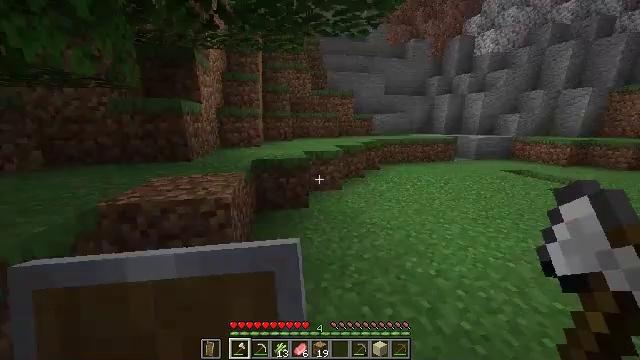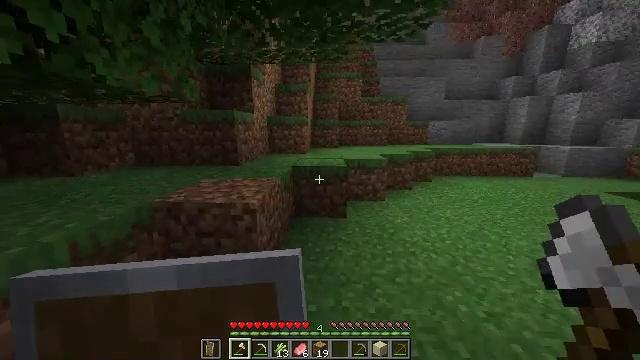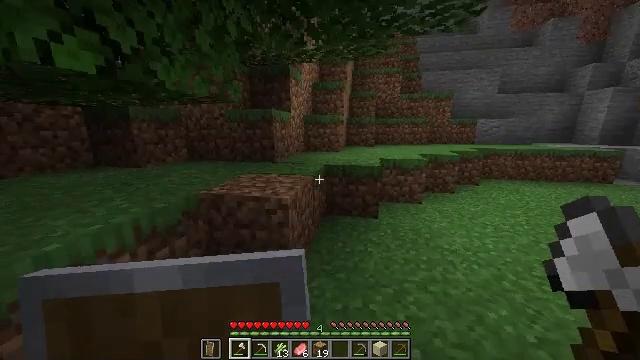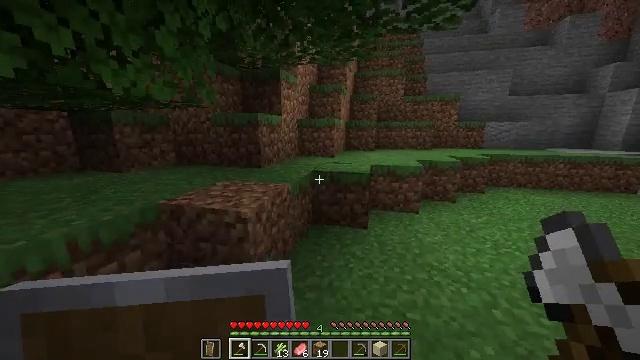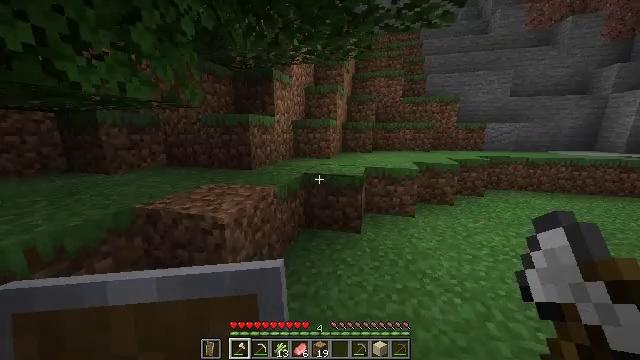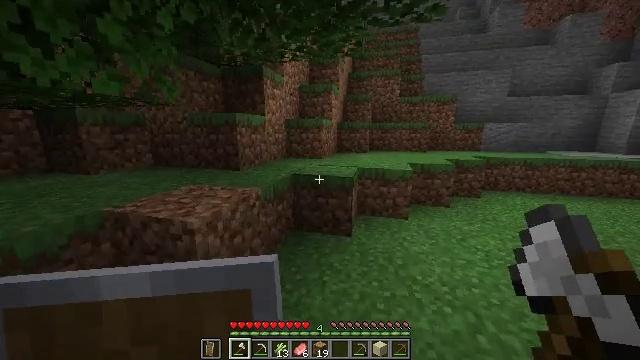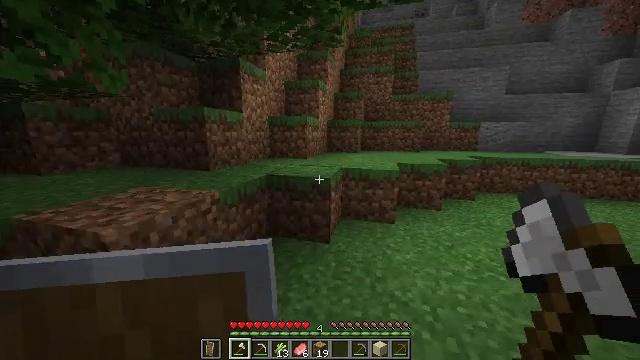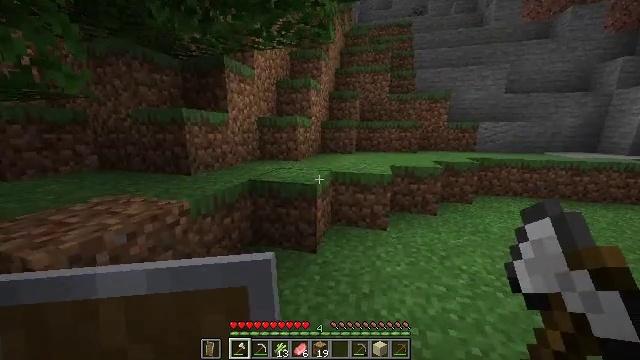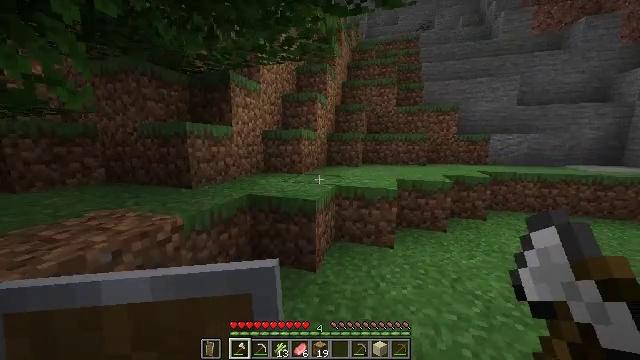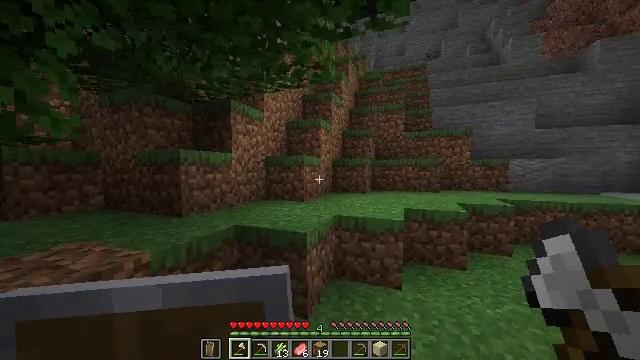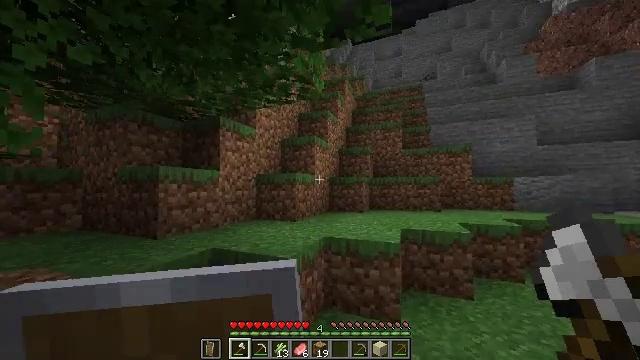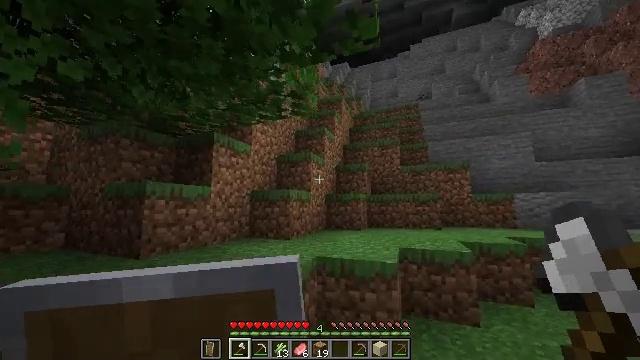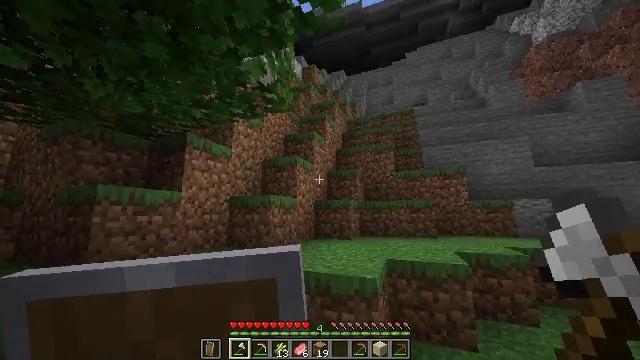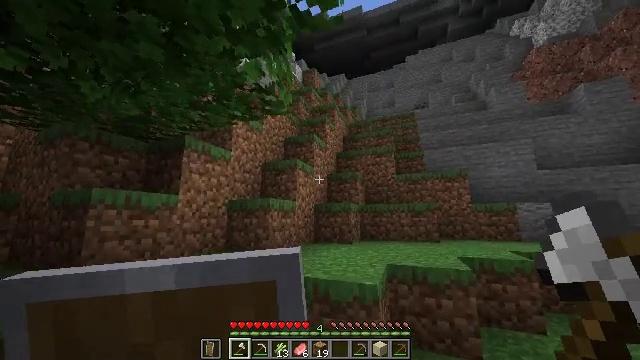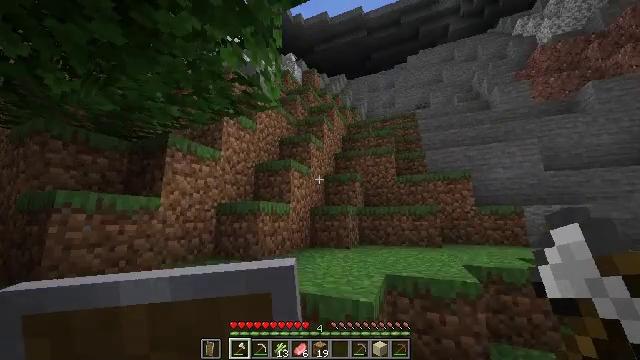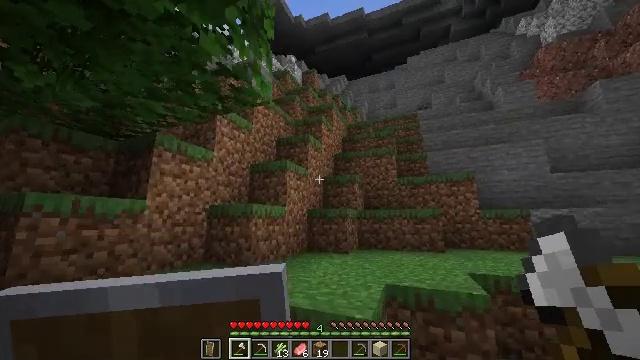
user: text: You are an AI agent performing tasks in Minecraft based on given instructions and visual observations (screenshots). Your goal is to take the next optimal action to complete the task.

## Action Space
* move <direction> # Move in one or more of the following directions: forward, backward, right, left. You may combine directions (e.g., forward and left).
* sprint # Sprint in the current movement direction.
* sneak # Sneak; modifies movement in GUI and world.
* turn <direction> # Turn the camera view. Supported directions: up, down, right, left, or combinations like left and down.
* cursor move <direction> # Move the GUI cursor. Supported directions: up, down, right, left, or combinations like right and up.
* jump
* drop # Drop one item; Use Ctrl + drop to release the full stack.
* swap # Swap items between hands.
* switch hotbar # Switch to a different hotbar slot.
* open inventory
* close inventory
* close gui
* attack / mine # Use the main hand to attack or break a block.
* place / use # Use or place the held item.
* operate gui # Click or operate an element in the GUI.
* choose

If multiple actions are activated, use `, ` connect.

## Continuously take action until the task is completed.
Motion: motion action
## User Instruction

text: Hunt a chicken.
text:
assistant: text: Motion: move forward and move right, sprint, turn left and up
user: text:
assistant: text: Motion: move forward and move right, sprint, turn left
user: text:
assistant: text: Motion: move forward and move right, sprint, turn left
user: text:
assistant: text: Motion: move forward and move right, sprint
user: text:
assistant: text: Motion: move forward and move right, sprint
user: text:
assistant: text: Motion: move forward and move right, sprint
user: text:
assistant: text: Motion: move forward and move right, sprint
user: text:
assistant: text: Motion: move forward and move right, sprint, turn left and up
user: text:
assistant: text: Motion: move forward and move right, sprint, turn left and up
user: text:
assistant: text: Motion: move forward and move right, sprint, turn up
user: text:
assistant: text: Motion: move forward and move right, sprint, turn up
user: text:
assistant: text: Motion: move forward and move right, sprint, turn up
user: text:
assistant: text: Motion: move forward, sprint
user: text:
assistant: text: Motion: move forward, sprint
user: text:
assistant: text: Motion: move forward, sprint, jump
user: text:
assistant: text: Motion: move forward, sprint, jump
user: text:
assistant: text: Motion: move forward, sprint, jump
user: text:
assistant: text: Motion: move forward, sprint, jump
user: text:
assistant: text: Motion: move forward, sprint, jump
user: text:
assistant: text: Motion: move forward, sprint, jump
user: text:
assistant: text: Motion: move forward, sprint, jump
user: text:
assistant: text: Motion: move forward, sprint, turn right, jump
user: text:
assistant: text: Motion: move forward, sprint, turn right, jump
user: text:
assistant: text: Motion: move forward, sprint, jump
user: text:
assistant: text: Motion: move forward, sprint, turn right, jump
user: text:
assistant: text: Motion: move forward, sprint, turn right and up, jump
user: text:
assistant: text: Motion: move forward, sprint, turn right and up, jump
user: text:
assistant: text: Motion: move forward, sprint, turn right and up, jump
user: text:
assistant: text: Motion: move forward, sprint, jump
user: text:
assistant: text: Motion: move forward, sprint, jump